Field crop: maize
Growth stage: 1
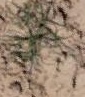
Species: salsola